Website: macys
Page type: payment
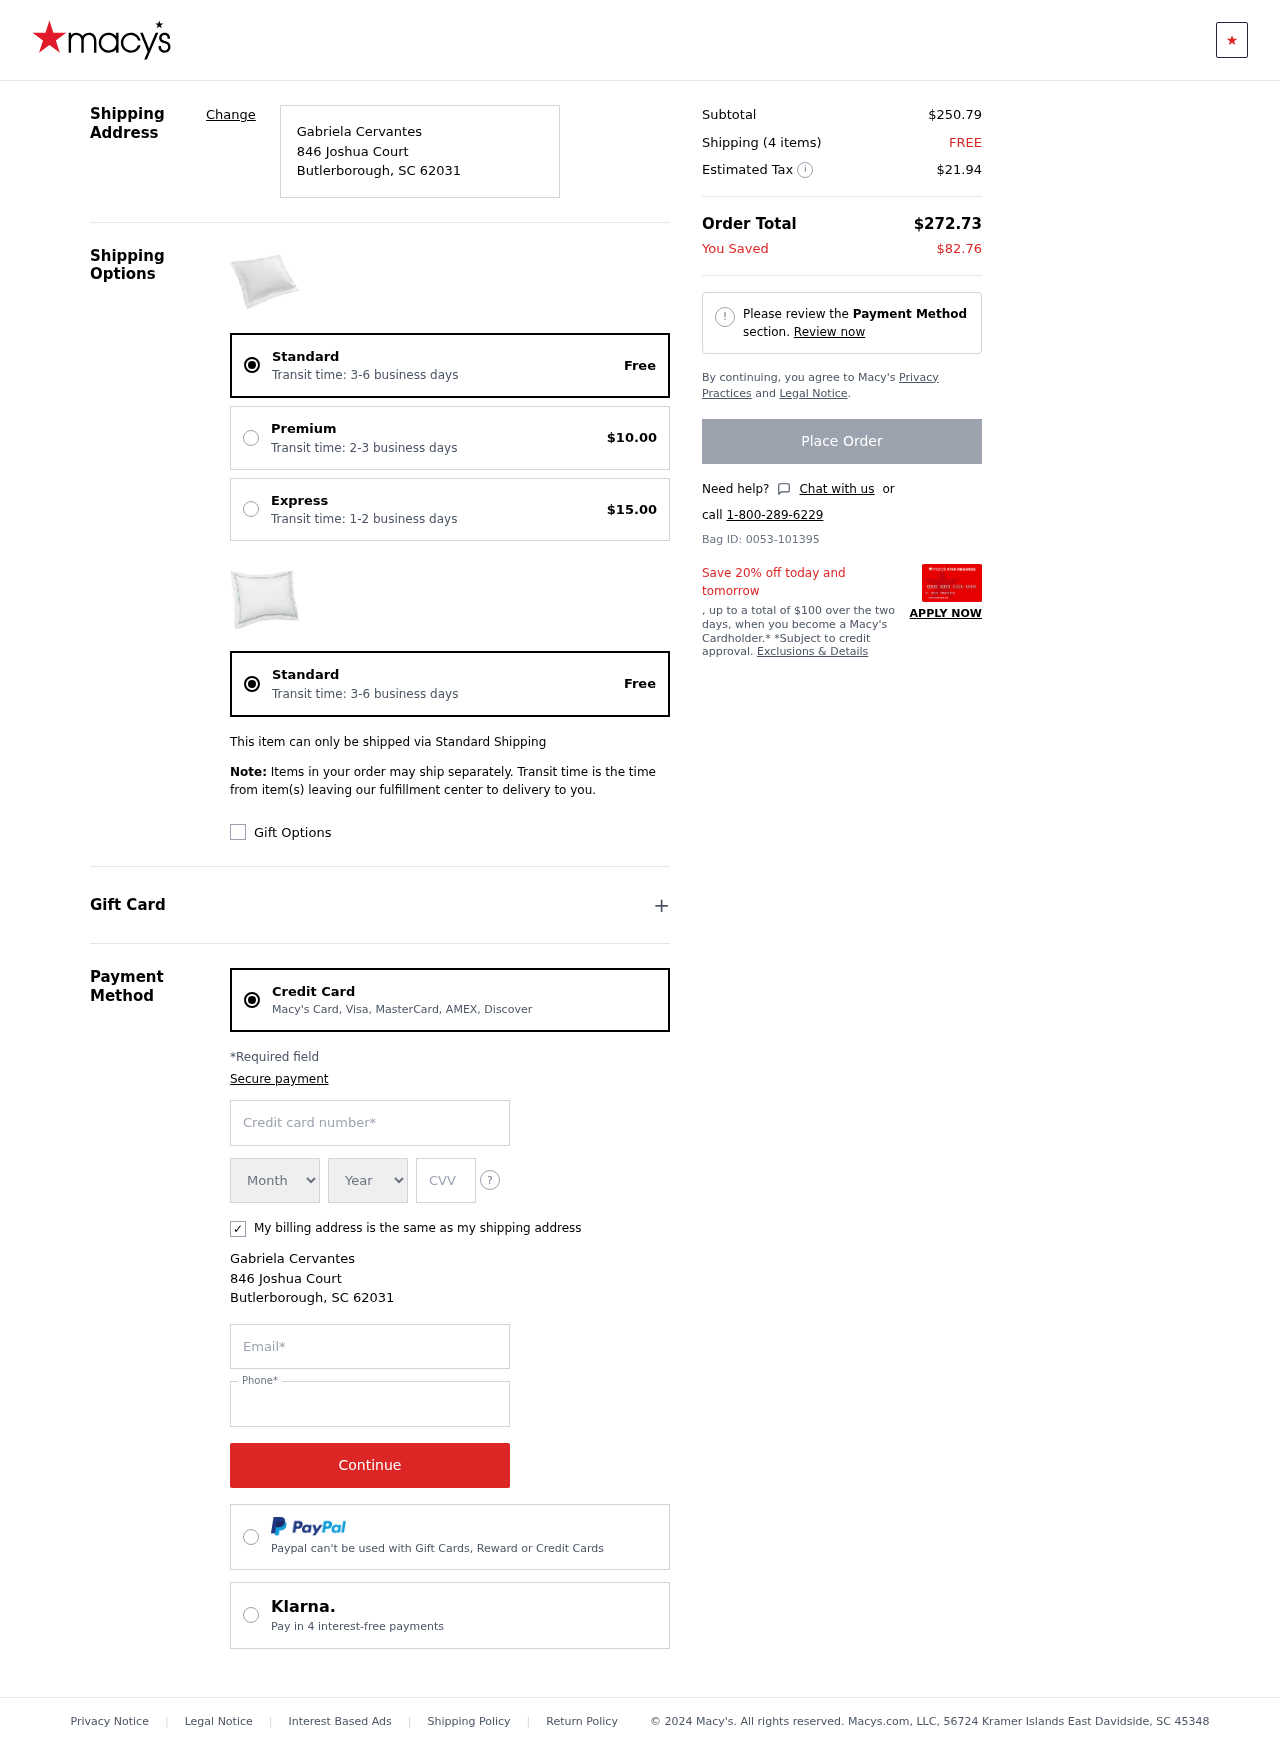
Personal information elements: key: PII_CARD_CVV
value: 521
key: PII_CARD_EXPIRY_MONTH
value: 01
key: PII_CARD_EXPIRY_YEAR
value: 26
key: PII_CARD_NUMBER
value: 6576 7347 4638 8078
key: PII_CITY
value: Butlerborough
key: PII_EMAIL
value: gabrielacervantes@yahoo.com
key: PII_FULLNAME
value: Gabriela Cervantes
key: PII_PHONE
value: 9933377368
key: PII_POSTCODE
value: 62031
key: PII_STATE_ABBR
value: SC
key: PII_STREET
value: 846 Joshua Court
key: PII_FULLNAME2
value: Gabriela Cervantes
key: PII_STREET2
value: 846 Joshua Court
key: PII_CITY2
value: Butlerborough
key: PII_STATE_ABBR2
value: SC
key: PII_POSTCODE2
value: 62031
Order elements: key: ORDER_DELIVERY_DATE
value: Transit time: 3-6 business days
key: ORDER_SHIPPING_STANDARD
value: Free
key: ORDER_SHIPPING_PREMIUM
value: $10.00
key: ORDER_SHIPPING_EXPRESS
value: $15.00
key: ORDER_DELIVERY_DATE2
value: Transit time: 3-6 business days
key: ORDER_SHIPPING_STANDARD2
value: Free
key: ORDER_SUBTOTAL
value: $250.79
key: ORDER_NUM_ITEMS
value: Shipping (4 items)
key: ORDER_SHIPPING_COST
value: FREE
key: ORDER_TAX
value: $21.94
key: ORDER_TOTAL
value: $272.73
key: ORDER_SAVINGS
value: $82.76
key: ORDER_ID
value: Bag ID: 0053-101395